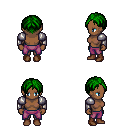
a pixel art fantasy rpg character, female body template, human, dark skin, steel arm armor, magenta pants, green parted hairstyle, brown shoes, four views (front, back, left, right), 2x2 character sprite sheet, small pixel art, hard edges, no anti-aliasing